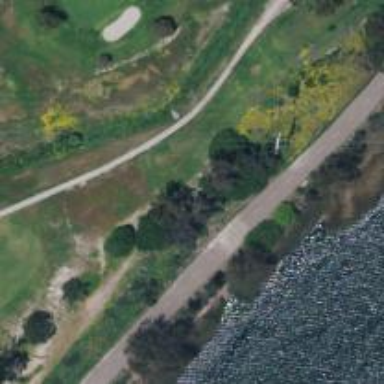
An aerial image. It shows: View of golf hole.